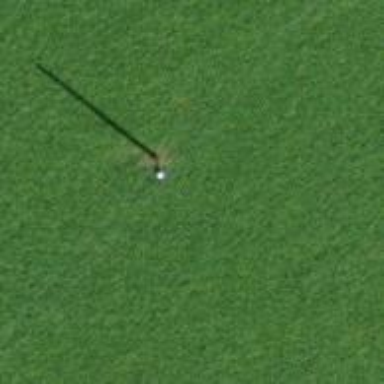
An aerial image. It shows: Power pole.